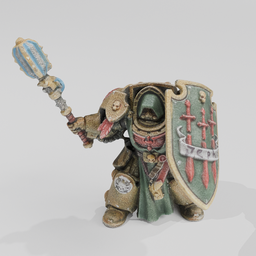
Label: people